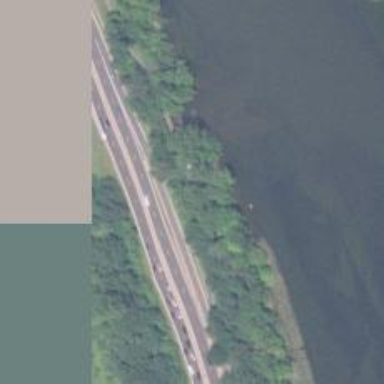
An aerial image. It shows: Bridge.